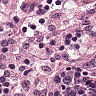
Metastatic tissue present: no